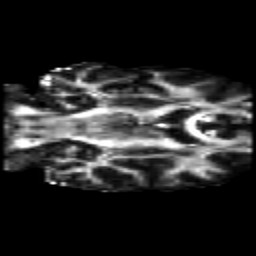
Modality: FA
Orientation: coronal
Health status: healthy
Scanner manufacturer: siemens
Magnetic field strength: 3 T
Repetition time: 7.6 s
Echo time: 0.092 s